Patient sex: M
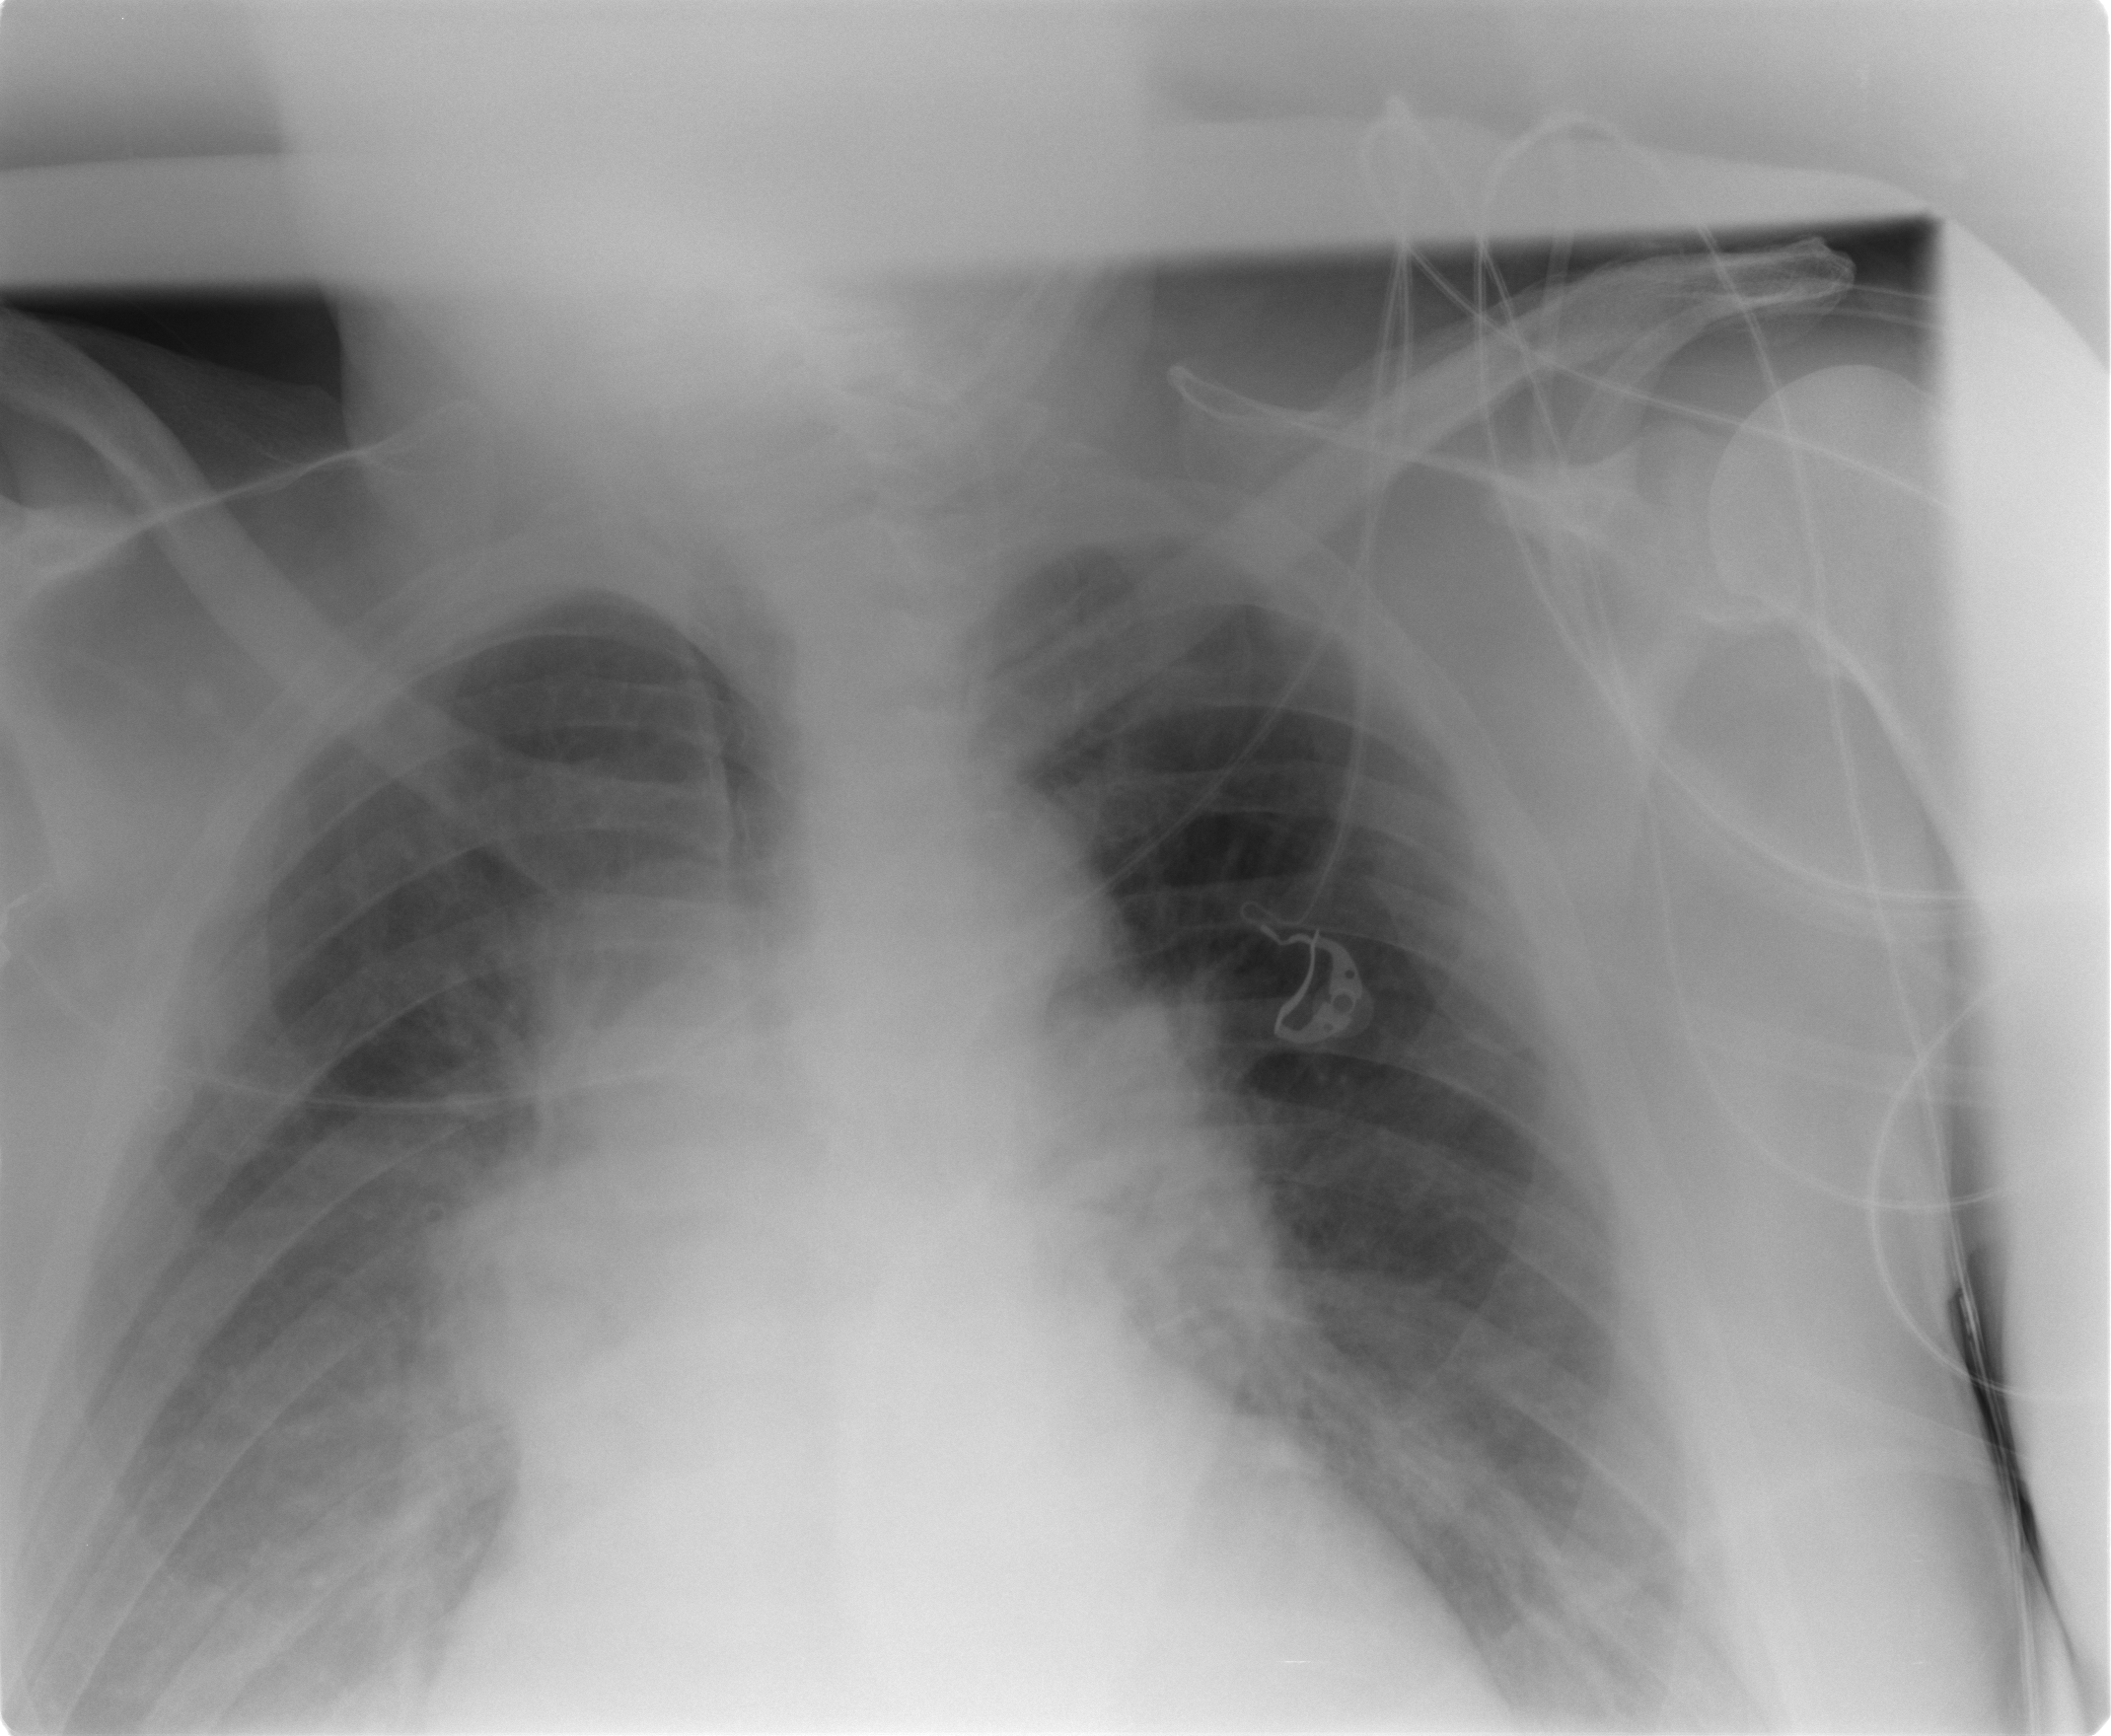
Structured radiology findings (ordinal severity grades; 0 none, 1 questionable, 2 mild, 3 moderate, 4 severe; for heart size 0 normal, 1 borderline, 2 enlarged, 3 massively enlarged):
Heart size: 2
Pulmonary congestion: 2
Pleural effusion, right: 0
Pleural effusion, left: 0
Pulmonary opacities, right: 1
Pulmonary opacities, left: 1
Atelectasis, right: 2
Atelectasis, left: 2